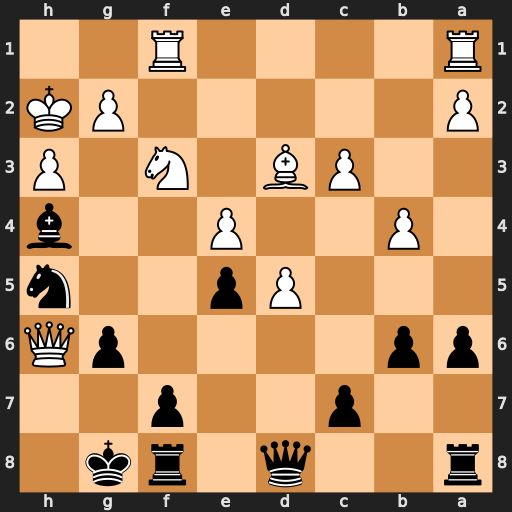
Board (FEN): r2q1rk1/2p2p2/pp4pQ/3Pp2n/1P2P2b/2PB1N1P/P5PK/R4R2
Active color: b
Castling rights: -
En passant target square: -
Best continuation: Bg3+ Kh1 Bf4 Qxh5 gxh5